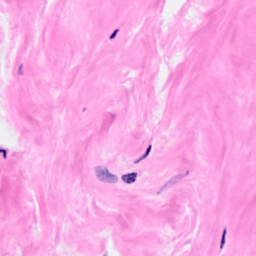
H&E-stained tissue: Breast